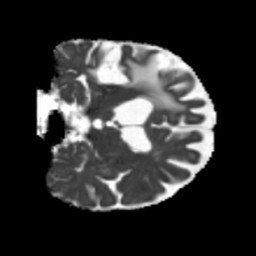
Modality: MD
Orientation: coronal
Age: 52
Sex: male
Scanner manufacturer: siemens
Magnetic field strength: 3 T
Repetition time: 5.25 s
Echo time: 0.08 s